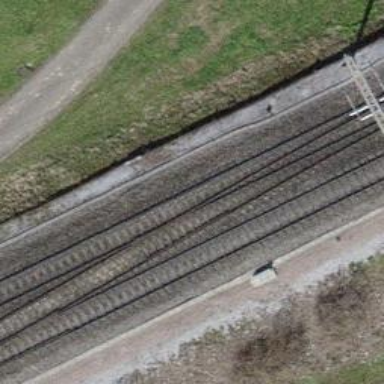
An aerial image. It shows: Railway siding with one electrified track and contact line for powering the train.